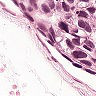
Metastatic tissue present: yes